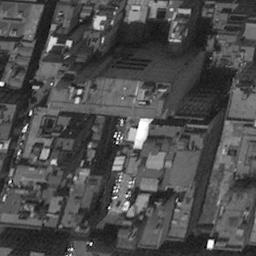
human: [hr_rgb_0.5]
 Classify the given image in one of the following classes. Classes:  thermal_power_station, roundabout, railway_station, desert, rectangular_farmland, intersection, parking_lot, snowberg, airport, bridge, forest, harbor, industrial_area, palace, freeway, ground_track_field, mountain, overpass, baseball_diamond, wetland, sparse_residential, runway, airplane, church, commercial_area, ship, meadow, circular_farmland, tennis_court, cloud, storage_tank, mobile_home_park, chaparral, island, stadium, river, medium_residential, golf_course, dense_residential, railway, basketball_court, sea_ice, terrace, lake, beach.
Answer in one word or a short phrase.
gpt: commercial_area